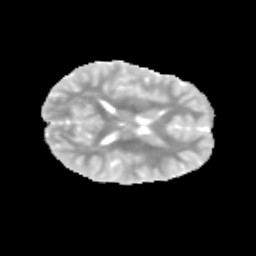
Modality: MD
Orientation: axial
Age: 9
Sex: female
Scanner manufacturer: siemens
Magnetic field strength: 3 T
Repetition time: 3.8 s
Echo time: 0.07 s